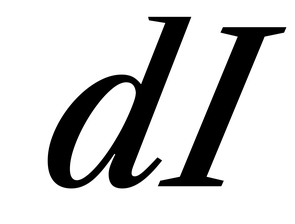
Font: LibreCaslonText-Italic_Medium_Italic